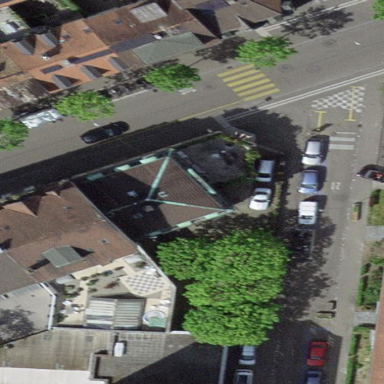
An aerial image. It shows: Hotel building.